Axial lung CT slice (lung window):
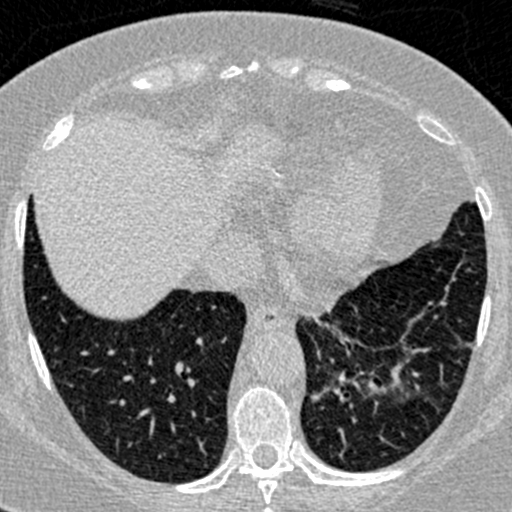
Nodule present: no